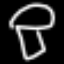
Label: mushroom